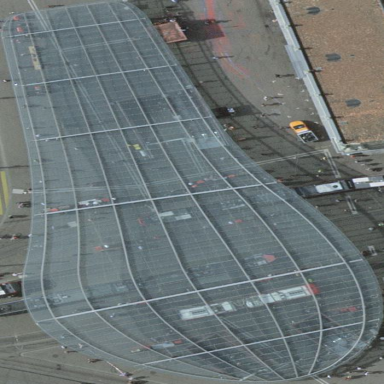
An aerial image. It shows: Glass roof.